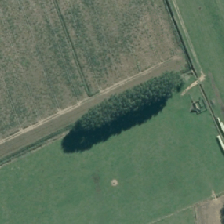
Land cover: shortrotation_cropland